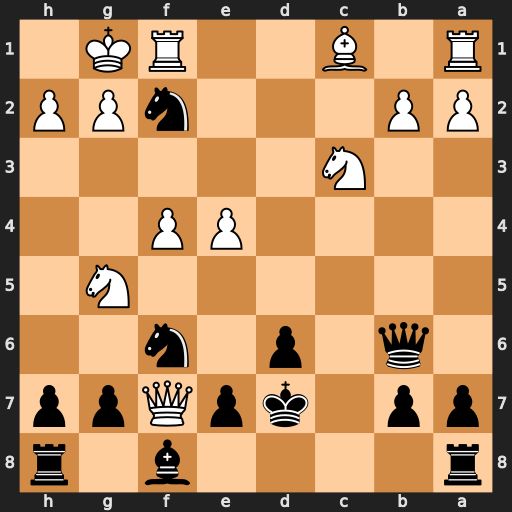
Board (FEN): r4b1r/pp1kpQpp/1q1p1n2/6N1/4PP2/2N5/PP3nPP/R1B2RK1
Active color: b
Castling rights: -
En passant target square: -
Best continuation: Nh3+ Kh1 Qg1+ Rxg1 Nf2#